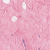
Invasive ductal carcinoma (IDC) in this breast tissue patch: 0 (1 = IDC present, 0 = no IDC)